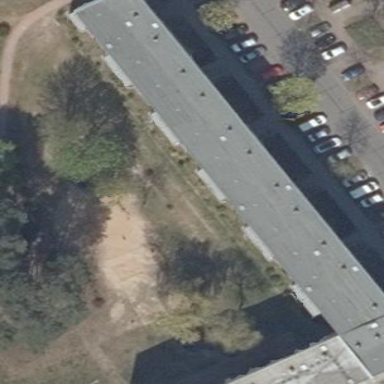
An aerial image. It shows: Building with flat grey roof.